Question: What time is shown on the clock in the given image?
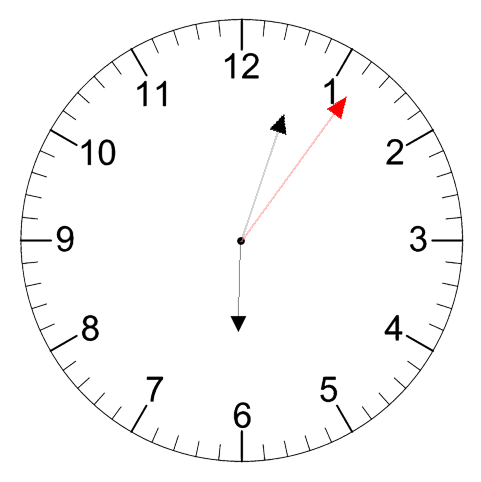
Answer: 06:03:06